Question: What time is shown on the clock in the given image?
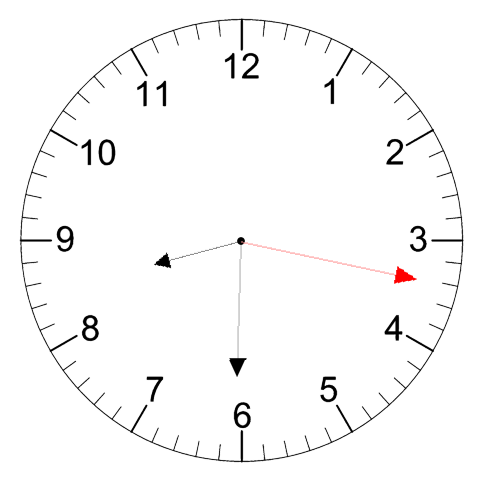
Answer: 08:30:17